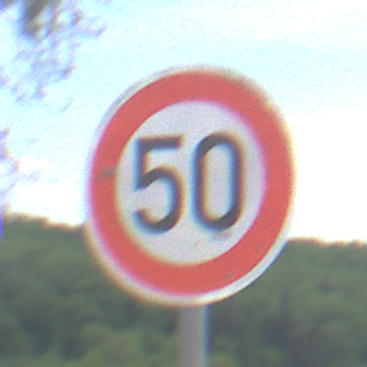
Verkehrszeichen: Geschwindigkeit50
Umgebung: Outdoor, RoadRail
Tageszeit: Midday
Wetter: PartlyCloudy
Licht: Natural
Jahreszeit: NotSpecified
Kontrast: LowContrast